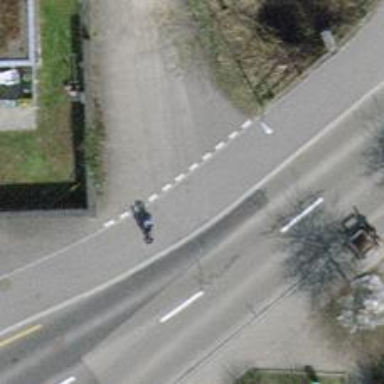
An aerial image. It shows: Asphalt sidewalk along the footway.